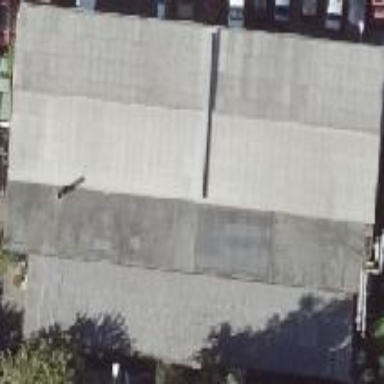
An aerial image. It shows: Warehouse with flat roof.